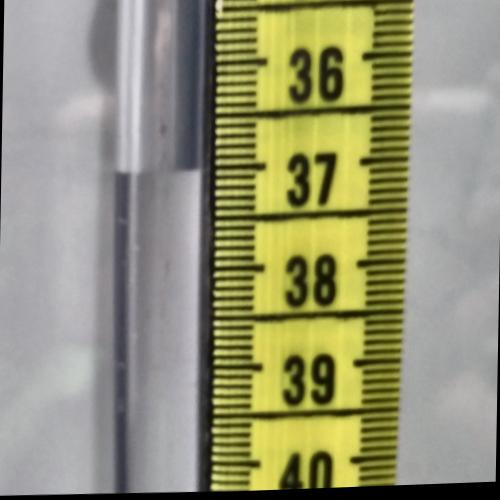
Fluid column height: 37.0 cm